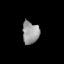
Tissue: lung
Cell type: Others
Senescence score: 0.2245
Nuclear area (px): 367
Mean DAPI intensity: 154.834